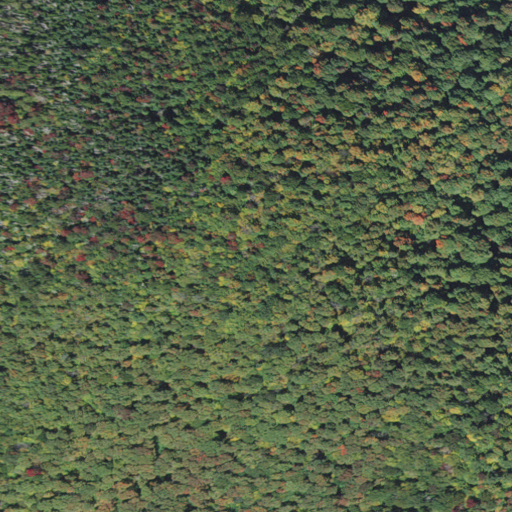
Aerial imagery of mountain in Vermont named Caper Hill containing deciduous forest and mixed forest